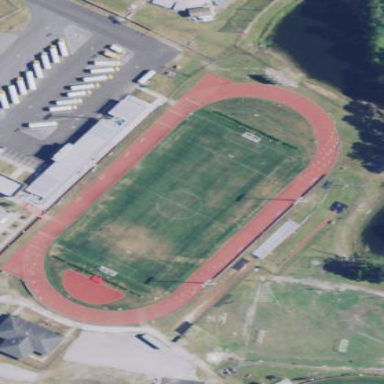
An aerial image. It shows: American football pitch for leisure and sport activities.